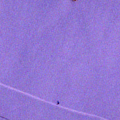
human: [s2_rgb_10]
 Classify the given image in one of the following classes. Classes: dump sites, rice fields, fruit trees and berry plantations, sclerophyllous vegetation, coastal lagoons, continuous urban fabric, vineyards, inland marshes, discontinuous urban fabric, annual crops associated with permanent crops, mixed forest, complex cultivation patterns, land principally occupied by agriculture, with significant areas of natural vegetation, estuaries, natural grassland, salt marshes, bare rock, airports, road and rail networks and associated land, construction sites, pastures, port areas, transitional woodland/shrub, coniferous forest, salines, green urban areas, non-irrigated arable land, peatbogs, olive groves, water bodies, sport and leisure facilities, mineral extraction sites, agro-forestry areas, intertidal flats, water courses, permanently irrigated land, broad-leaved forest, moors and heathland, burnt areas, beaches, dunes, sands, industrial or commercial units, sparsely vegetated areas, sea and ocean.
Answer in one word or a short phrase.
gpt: water bodies